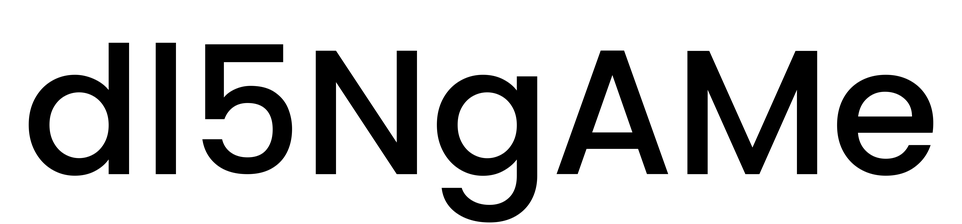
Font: Poppins-Medium